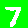
Digit: 7